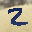
Label: 2